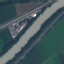
Land use / land cover: River